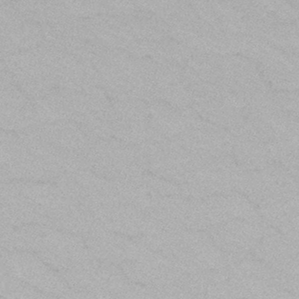
Label: frost